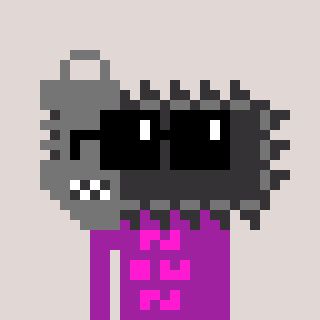
a pixel art character with square black sunglasses, a chainsaw-shaped head and a magenta-colored body on a warm background